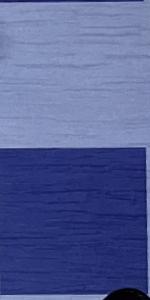
Label: Empty